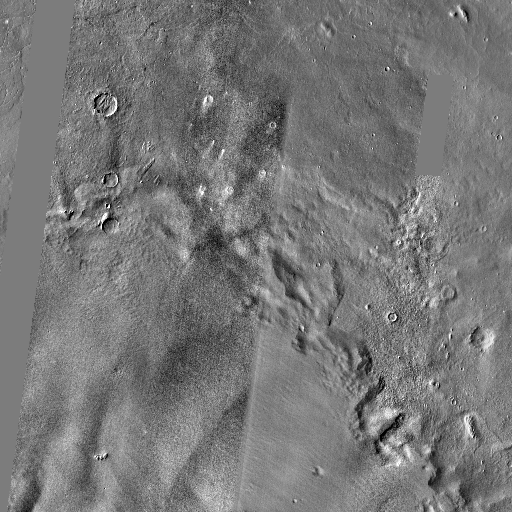
Crater classes present: Background, Other